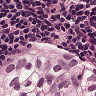
Metastatic tissue present: yes